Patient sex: M
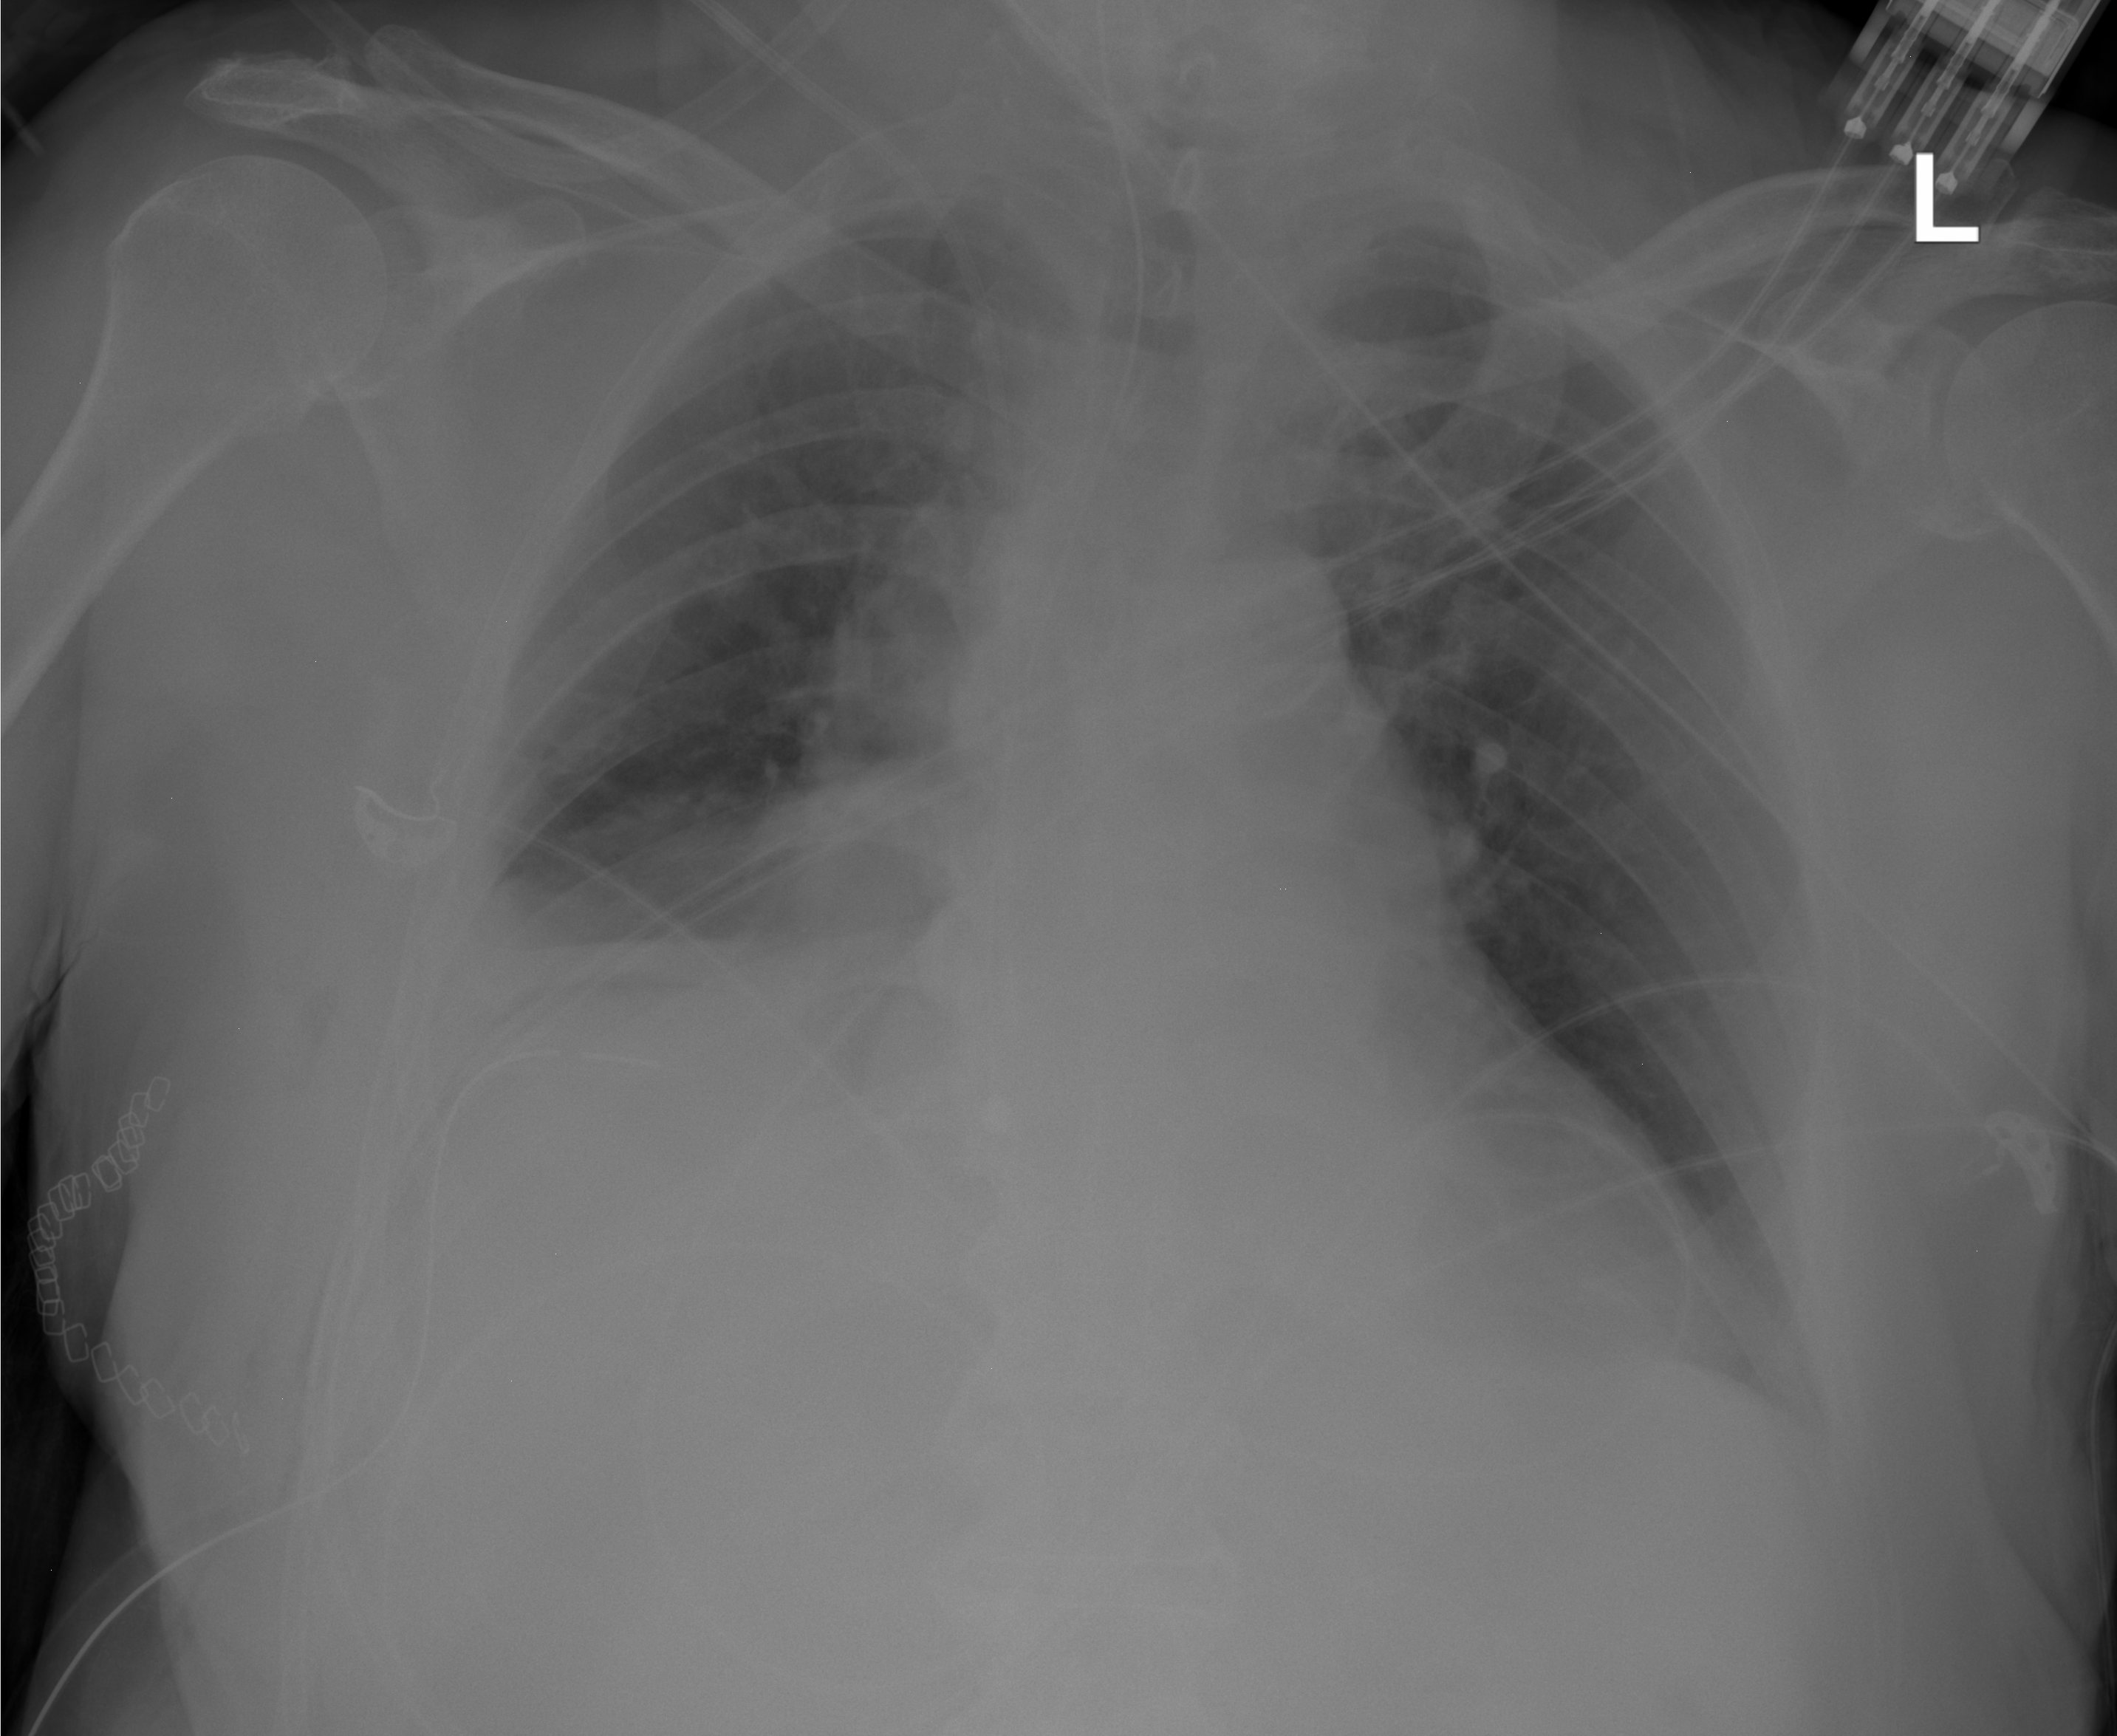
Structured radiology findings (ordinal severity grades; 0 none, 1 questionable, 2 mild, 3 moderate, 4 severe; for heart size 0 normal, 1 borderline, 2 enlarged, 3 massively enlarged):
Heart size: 0
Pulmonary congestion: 0
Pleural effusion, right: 3
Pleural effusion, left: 2
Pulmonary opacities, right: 0
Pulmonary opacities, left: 0
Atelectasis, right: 2
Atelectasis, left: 1